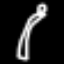
Label: palm tree